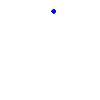
Particle: proton